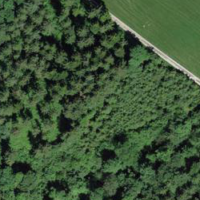
EUNIS habitat code: 44
Species observed at this site:
Stachys sylvatica